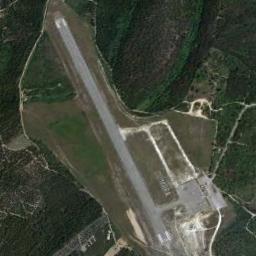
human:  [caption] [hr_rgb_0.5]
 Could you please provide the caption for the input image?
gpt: An airport with a runway and an open area in the forest .

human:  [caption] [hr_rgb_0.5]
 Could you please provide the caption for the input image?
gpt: This airport has only one runway .

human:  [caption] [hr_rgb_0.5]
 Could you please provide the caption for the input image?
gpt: There is an airport in the valley .

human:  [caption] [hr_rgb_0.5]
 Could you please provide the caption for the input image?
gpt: A complex airport with many runways and buildings is surrounded by a green mountain range .

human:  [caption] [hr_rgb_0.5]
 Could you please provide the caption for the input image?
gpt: The airport is surrounded by grass .